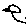
Label: bird